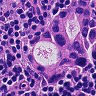
Metastatic tissue present: yes